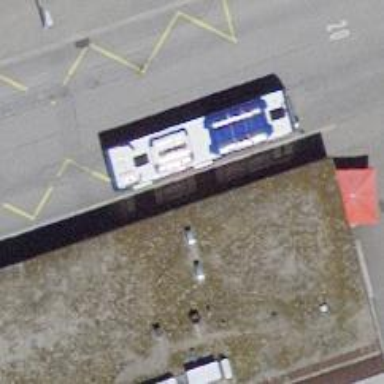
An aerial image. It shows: Bus stop with platform for public transport.